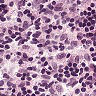
Metastatic tissue present: no